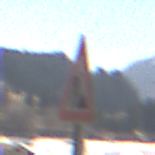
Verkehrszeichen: Arbeitsstelle
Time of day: Midday
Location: Outdoor (Nature)
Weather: PartlyCloudy
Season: NotSpecified
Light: Natural